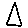
Label: triangle